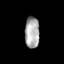
Tissue: skin
Cell type: Epithelial cells
Senescence score: 0.2467
Nuclear area (px): 451
Mean DAPI intensity: 168.563